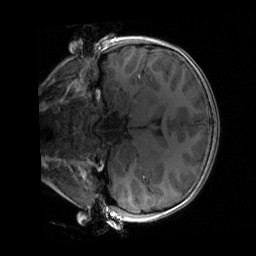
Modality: T1w
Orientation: coronal
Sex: male
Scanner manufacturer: siemens
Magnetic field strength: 3 T
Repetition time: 1.9 s
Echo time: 0.00243 s